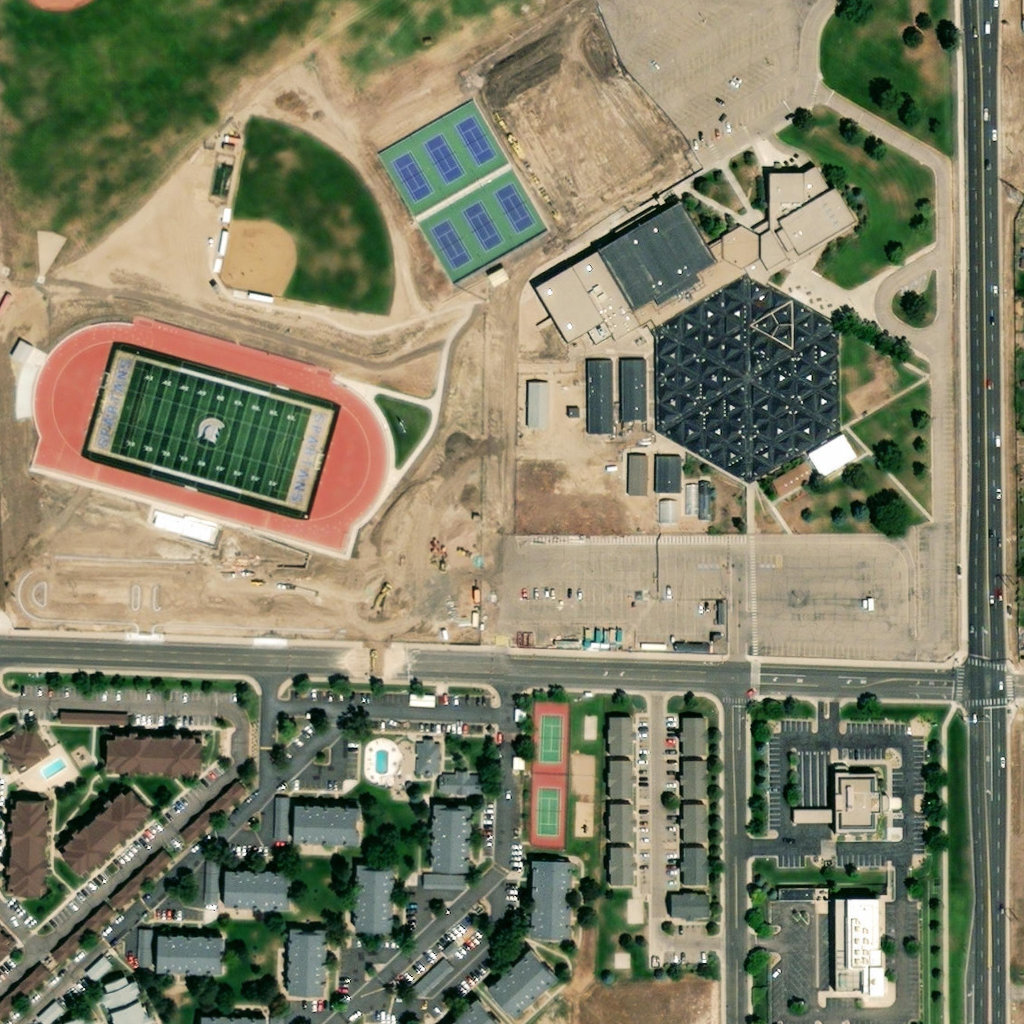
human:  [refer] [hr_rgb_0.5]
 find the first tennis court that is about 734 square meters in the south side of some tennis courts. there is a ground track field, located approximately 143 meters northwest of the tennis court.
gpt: <box>[[51, 75, 55, 83, 0]]</box>

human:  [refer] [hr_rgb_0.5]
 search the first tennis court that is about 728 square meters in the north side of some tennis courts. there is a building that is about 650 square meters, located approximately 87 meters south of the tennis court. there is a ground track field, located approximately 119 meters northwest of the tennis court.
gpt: <box>[[52, 68, 56, 75, 0]]</box>

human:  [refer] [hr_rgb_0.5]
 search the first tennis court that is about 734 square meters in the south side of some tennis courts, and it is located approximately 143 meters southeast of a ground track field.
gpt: <box>[[51, 75, 55, 83, 0]]</box>